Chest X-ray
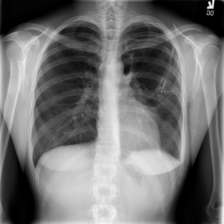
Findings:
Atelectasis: negative
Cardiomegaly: negative
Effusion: negative
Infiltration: negative
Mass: negative
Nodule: negative
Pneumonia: negative
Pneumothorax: negative
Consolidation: negative
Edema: negative
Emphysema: negative
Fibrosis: negative
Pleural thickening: negative
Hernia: negative